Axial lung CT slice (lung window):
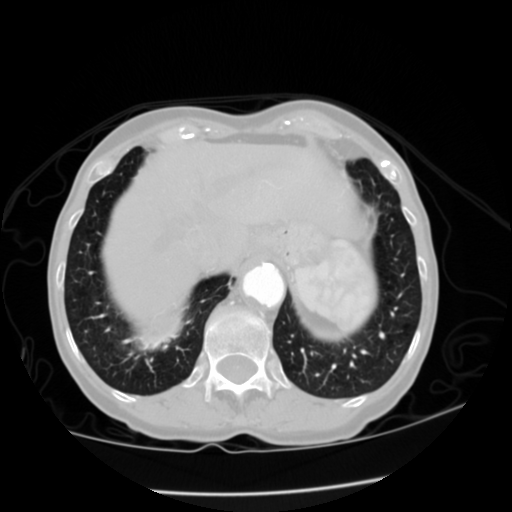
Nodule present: no